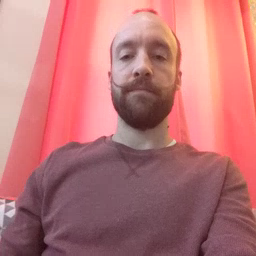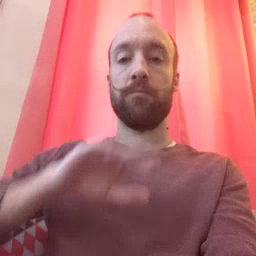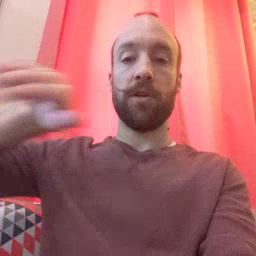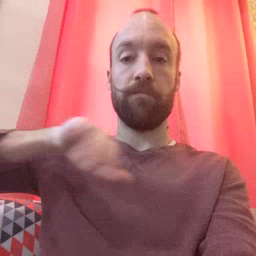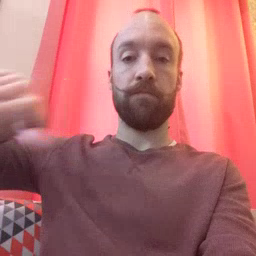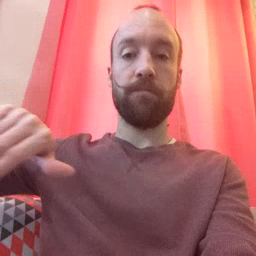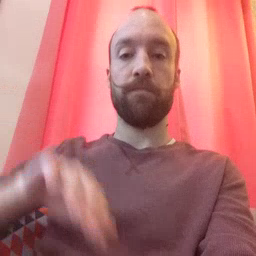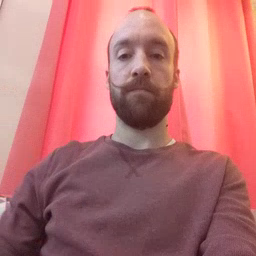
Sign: pool